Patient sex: M
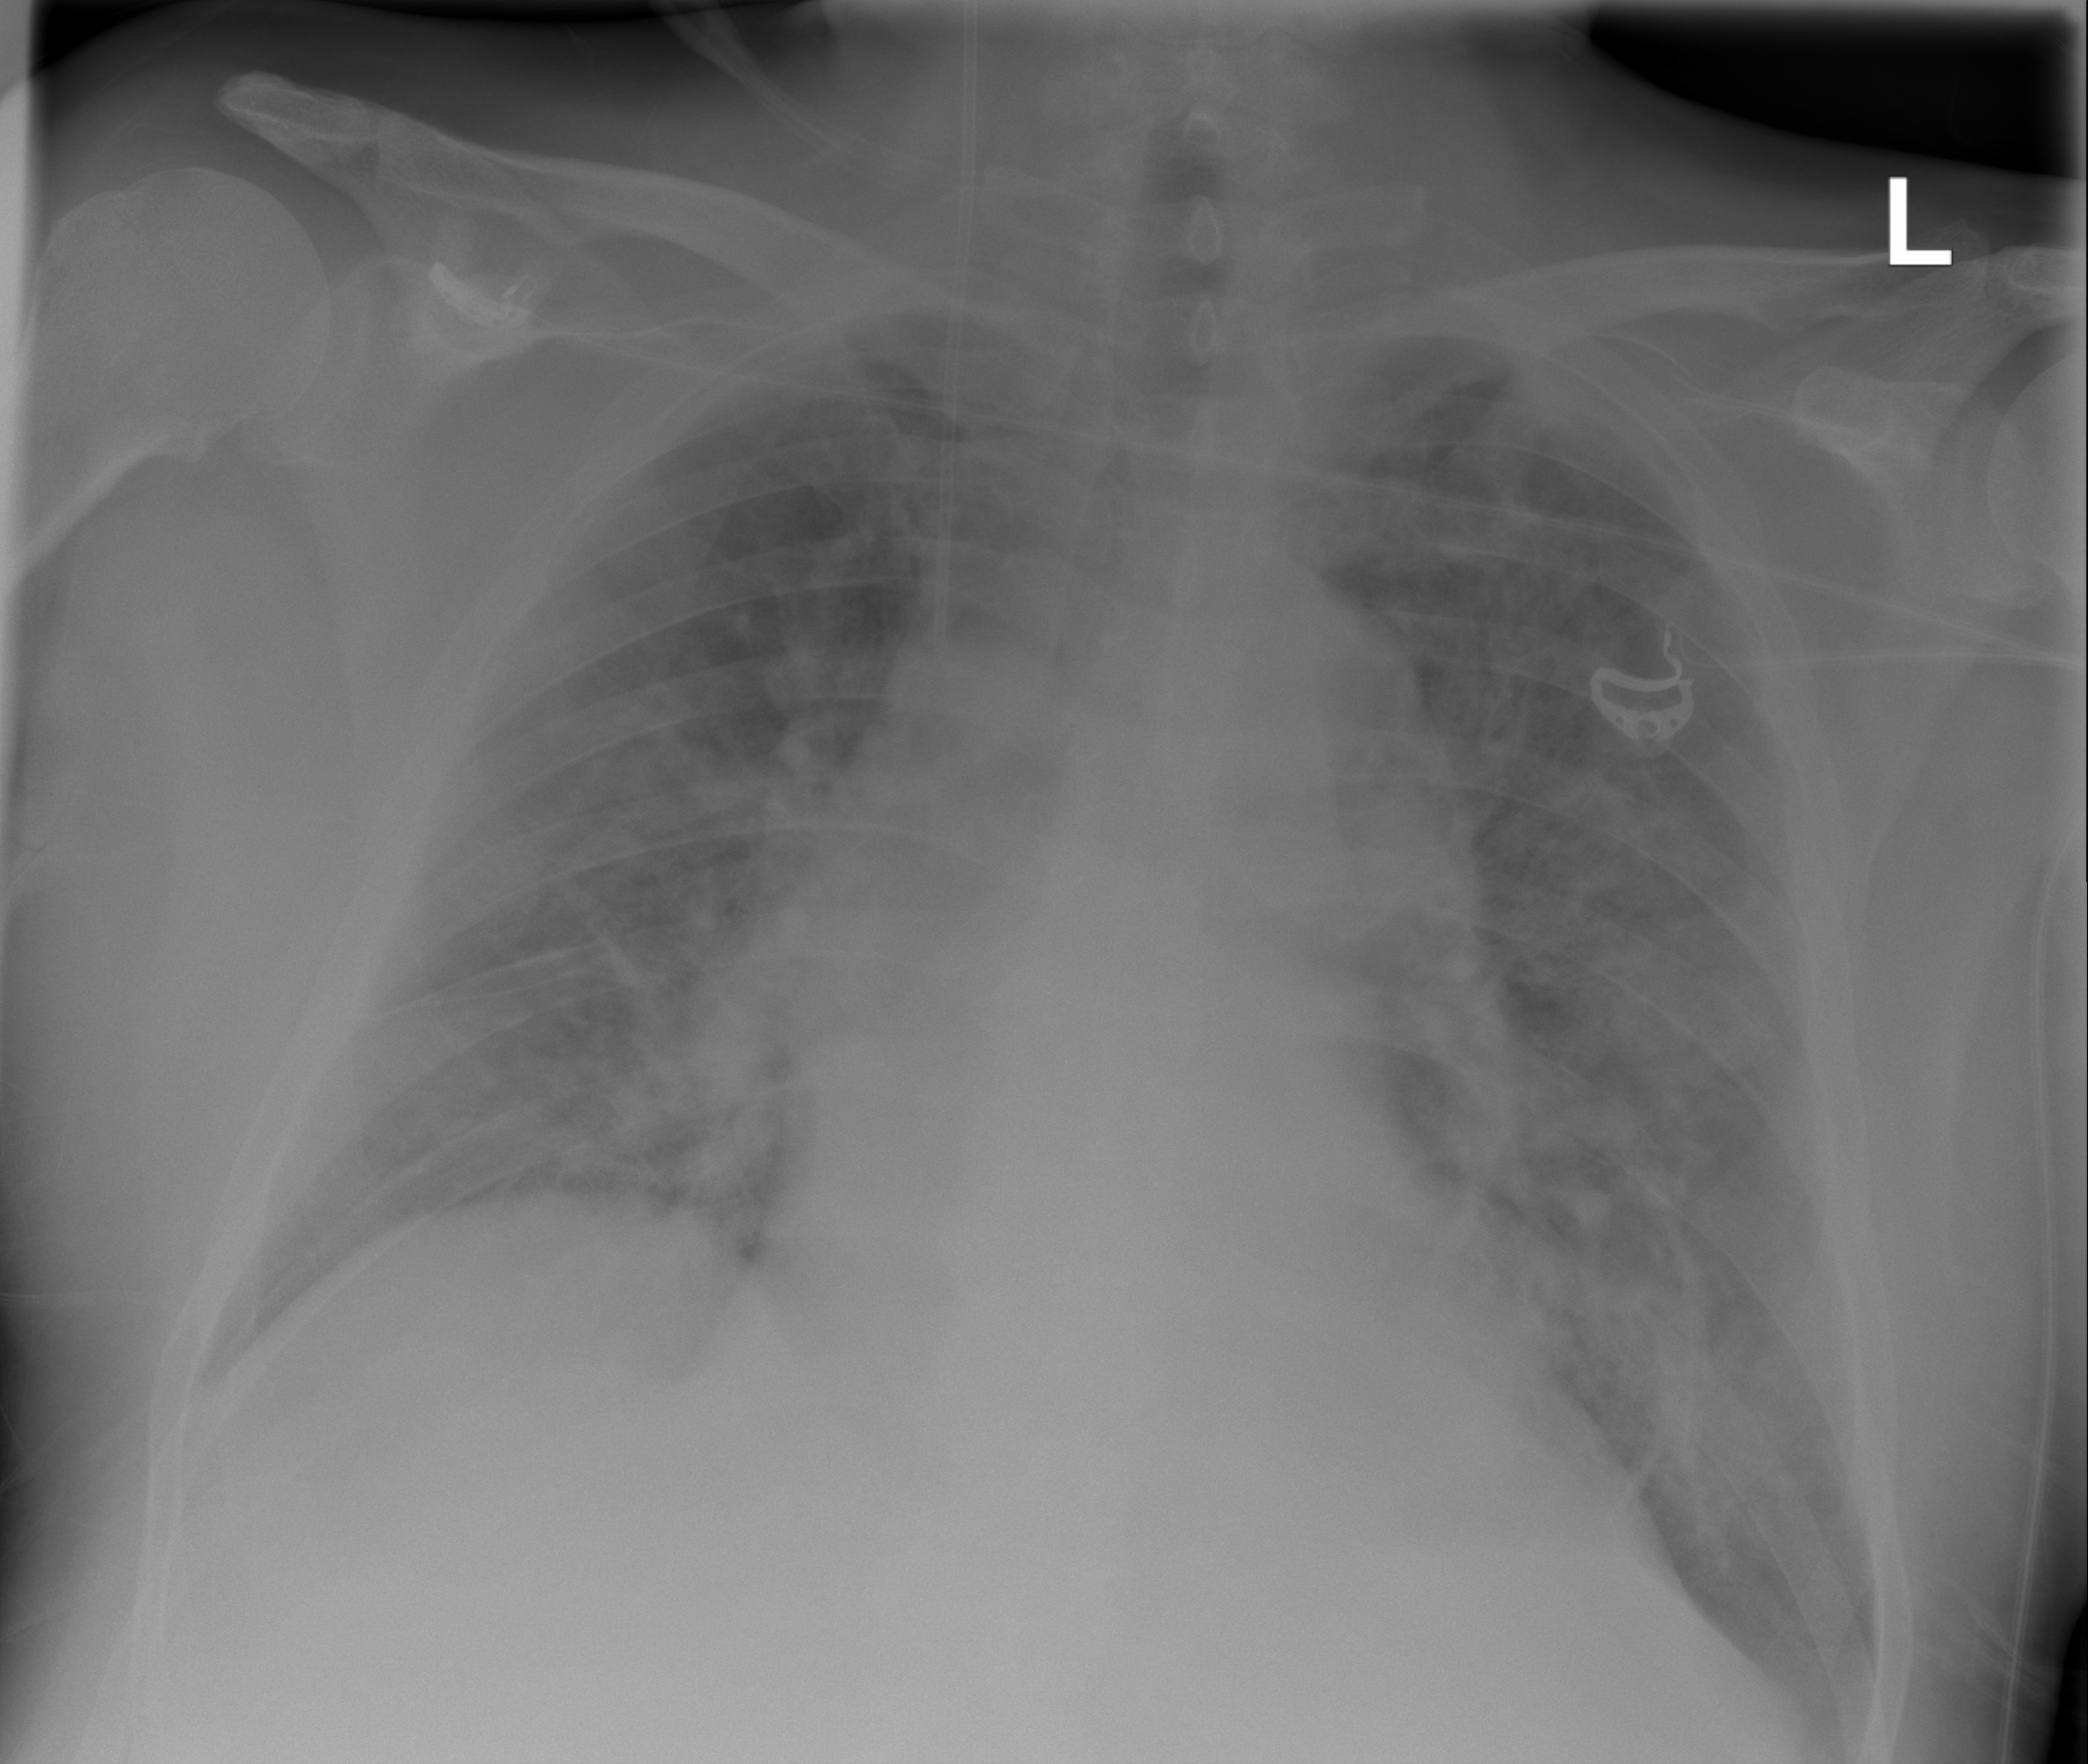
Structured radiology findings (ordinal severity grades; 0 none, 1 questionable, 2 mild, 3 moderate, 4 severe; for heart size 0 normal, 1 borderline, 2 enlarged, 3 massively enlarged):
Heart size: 2
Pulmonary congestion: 3
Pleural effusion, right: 0
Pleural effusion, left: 0
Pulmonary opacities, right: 2
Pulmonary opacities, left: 2
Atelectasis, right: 0
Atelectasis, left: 2